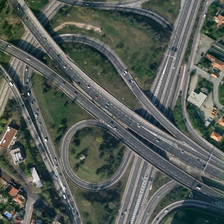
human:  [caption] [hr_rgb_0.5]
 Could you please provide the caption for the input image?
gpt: many green trees and some buildings are near a viaduct .

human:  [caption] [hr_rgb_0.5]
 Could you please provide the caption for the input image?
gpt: many green trees and some buildings are near a viaduct .

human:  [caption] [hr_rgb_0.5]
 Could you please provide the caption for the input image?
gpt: many green trees and some buildings are near a viaduct .

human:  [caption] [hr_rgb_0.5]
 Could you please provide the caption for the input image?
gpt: many green trees and some buildings are near a viaduct .

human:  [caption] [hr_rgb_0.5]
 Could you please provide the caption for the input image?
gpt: many green trees and some buildings are near a viaduct .